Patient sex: M
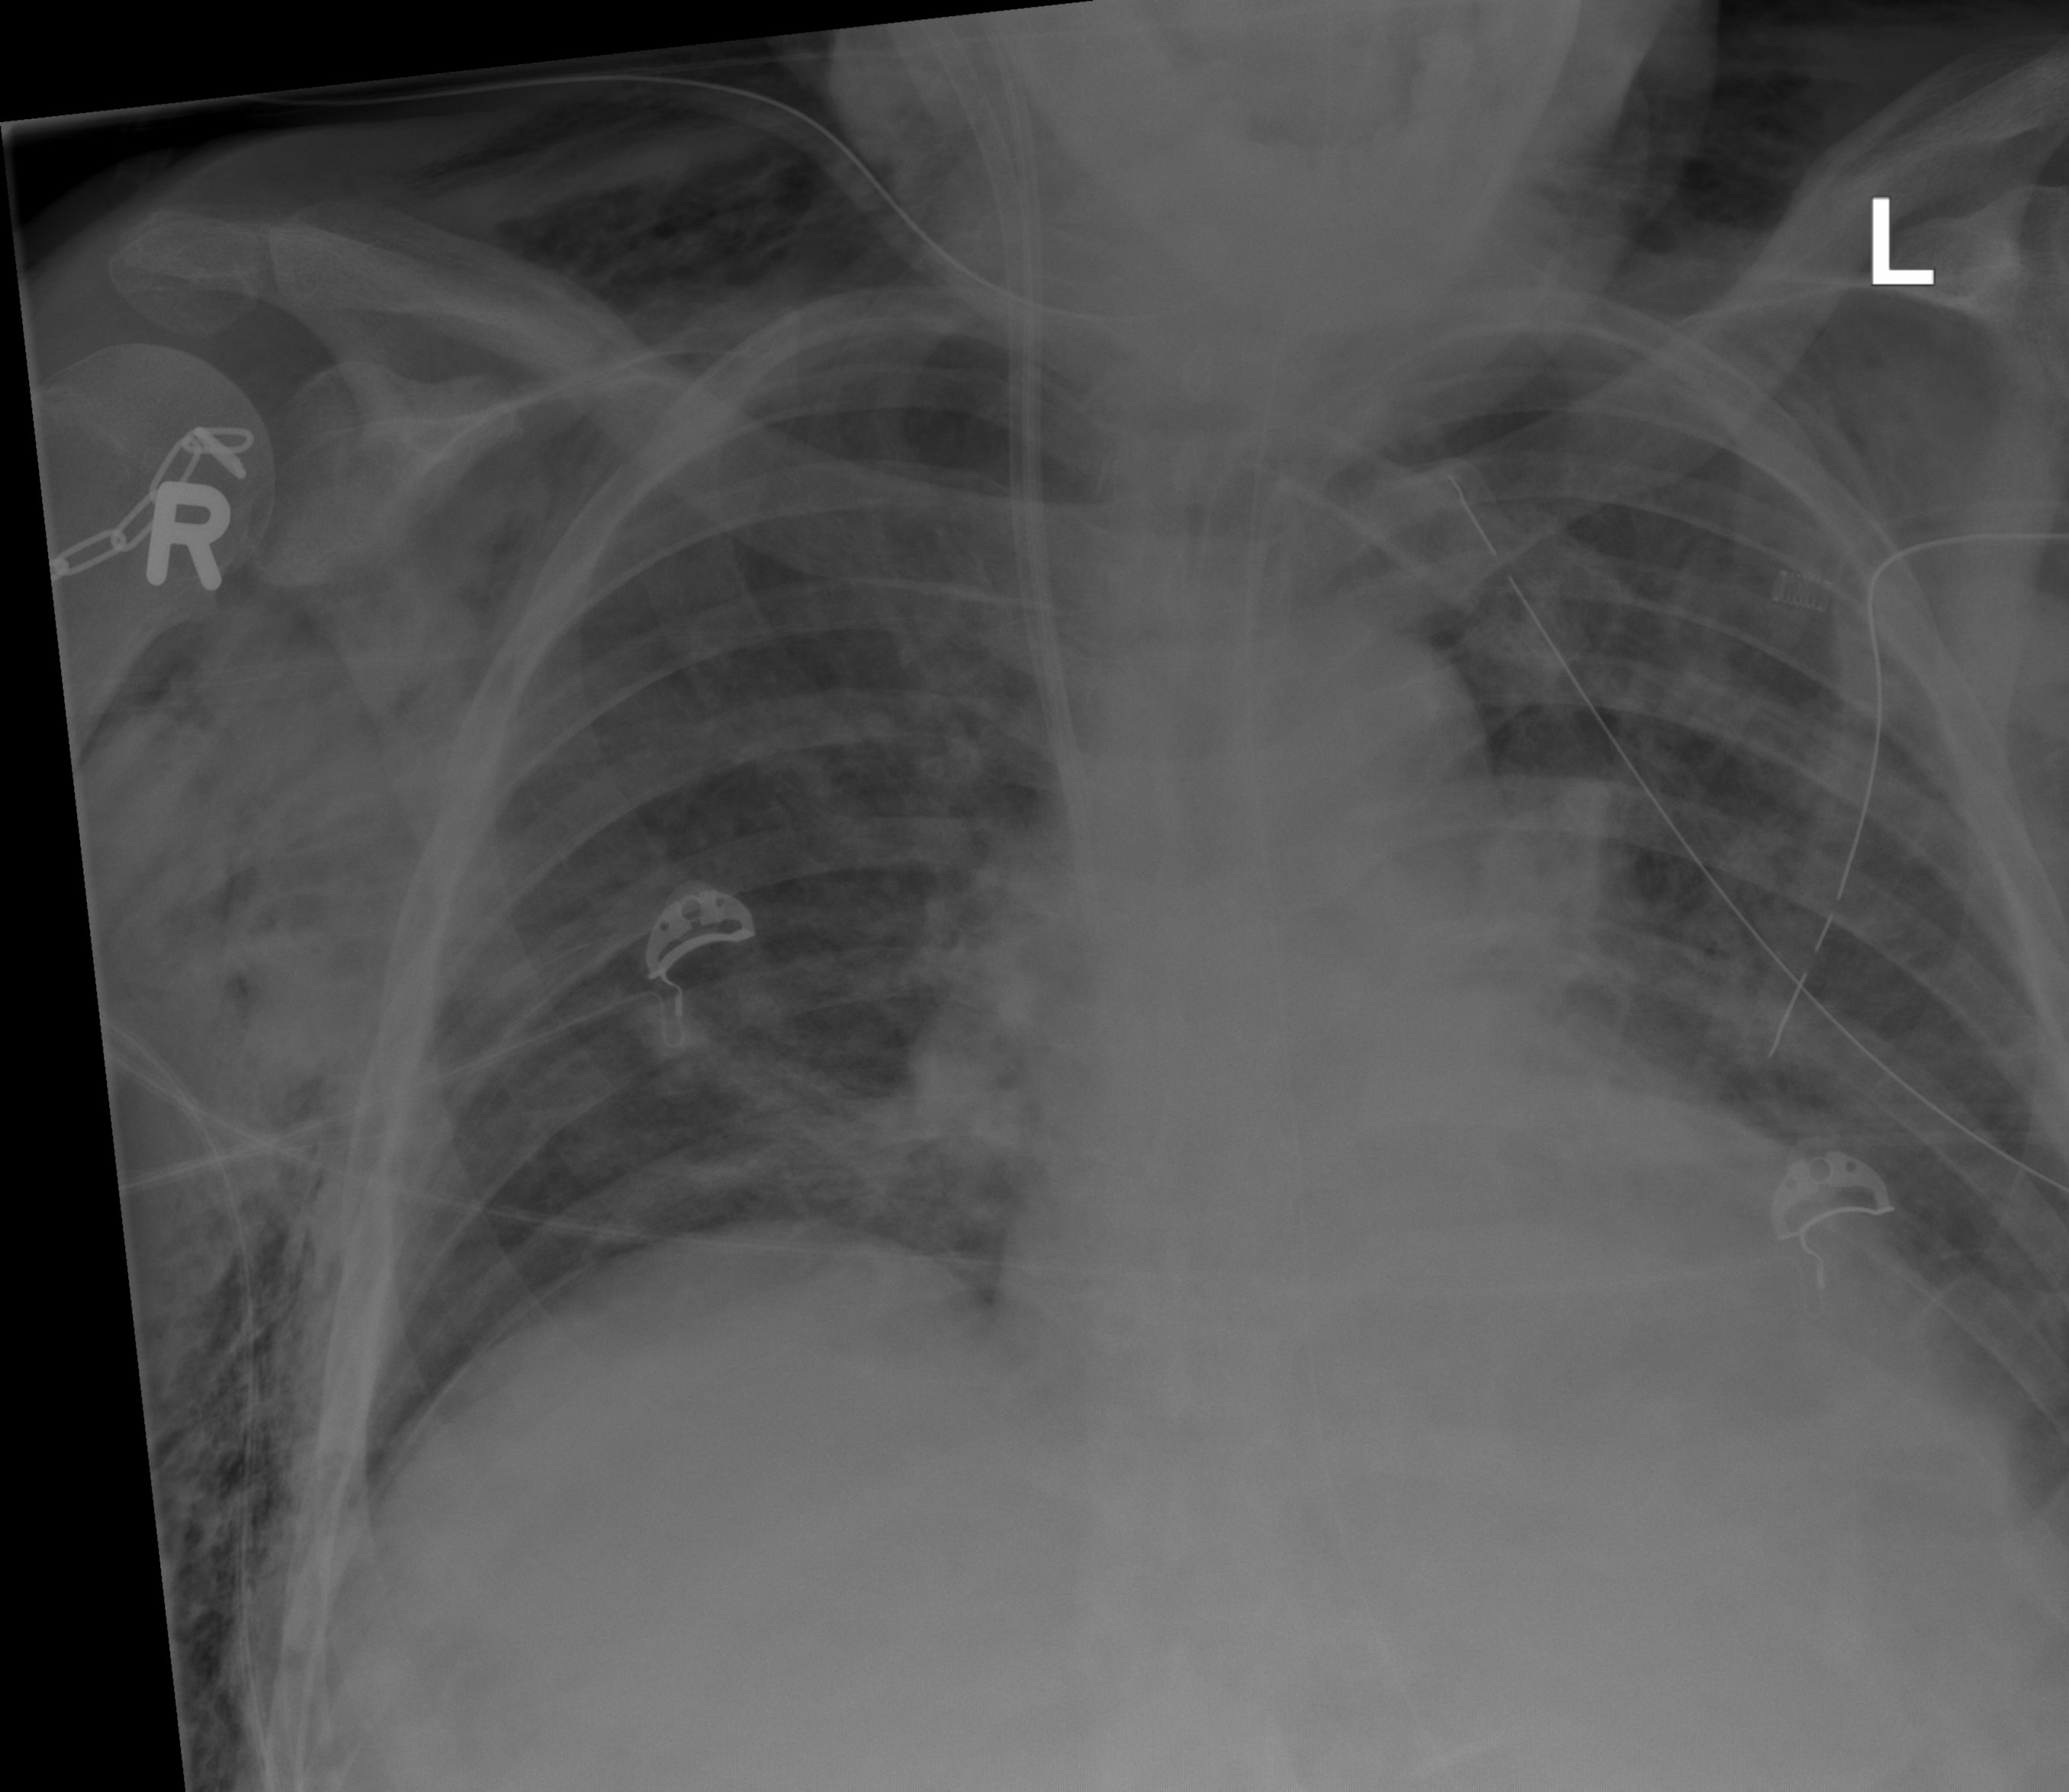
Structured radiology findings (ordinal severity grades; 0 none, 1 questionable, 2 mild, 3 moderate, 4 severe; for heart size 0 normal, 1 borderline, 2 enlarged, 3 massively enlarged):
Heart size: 0
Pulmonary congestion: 0
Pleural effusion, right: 0
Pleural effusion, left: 0
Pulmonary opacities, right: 0
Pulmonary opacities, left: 0
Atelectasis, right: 1
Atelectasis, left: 2